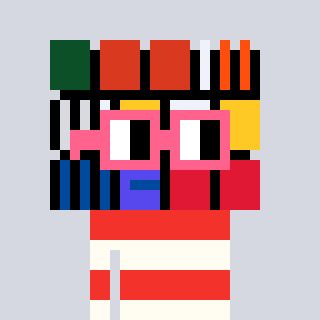
a pixel art character with square pink glasses, a abstract-shaped head and a grayscale-colored body on a cool background